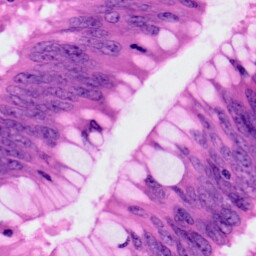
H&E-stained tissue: Colon